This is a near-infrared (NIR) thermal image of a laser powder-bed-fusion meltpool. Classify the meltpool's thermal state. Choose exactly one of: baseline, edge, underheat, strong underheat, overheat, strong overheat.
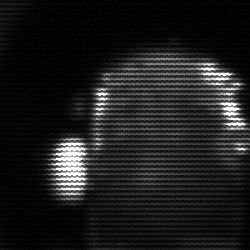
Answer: baseline